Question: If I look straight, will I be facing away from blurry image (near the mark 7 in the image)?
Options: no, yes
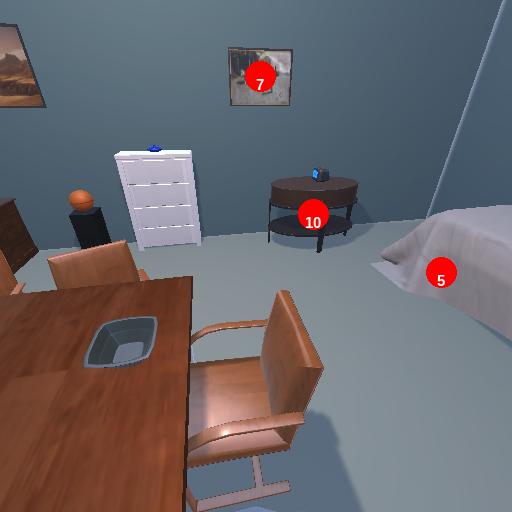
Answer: no